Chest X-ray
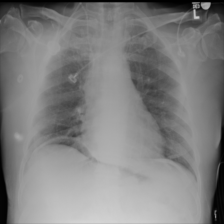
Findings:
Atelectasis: negative
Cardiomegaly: negative
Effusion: negative
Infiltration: negative
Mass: negative
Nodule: negative
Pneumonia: negative
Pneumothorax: negative
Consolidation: negative
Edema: negative
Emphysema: negative
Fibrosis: negative
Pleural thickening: negative
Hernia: negative